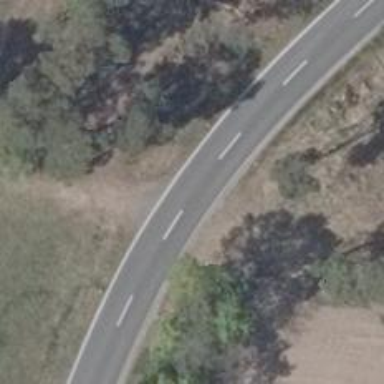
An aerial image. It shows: Tertiary road with asphalt surface.